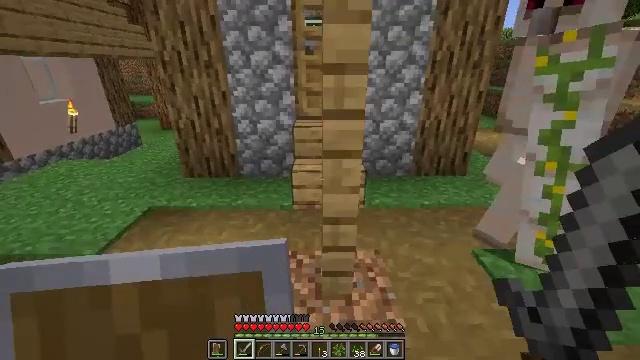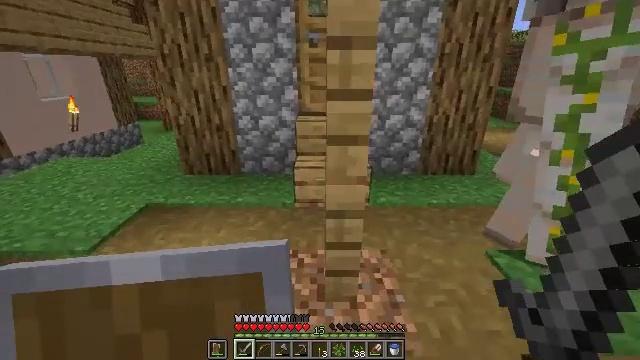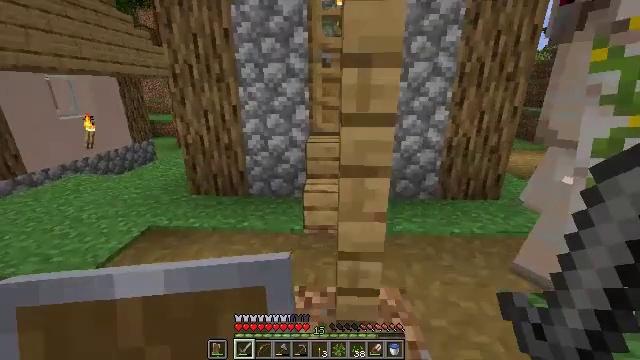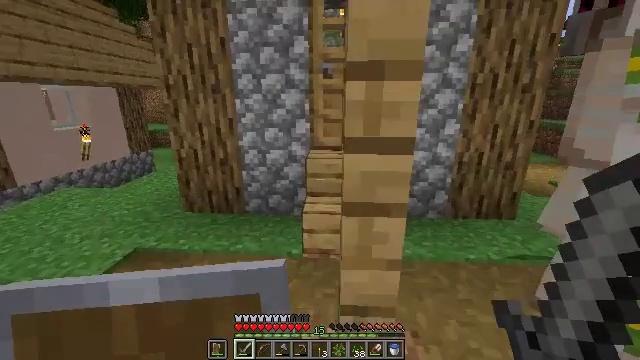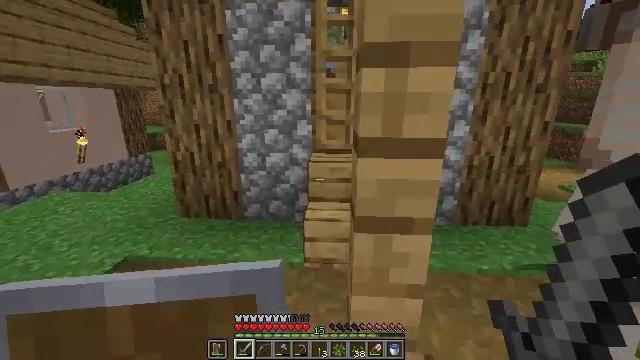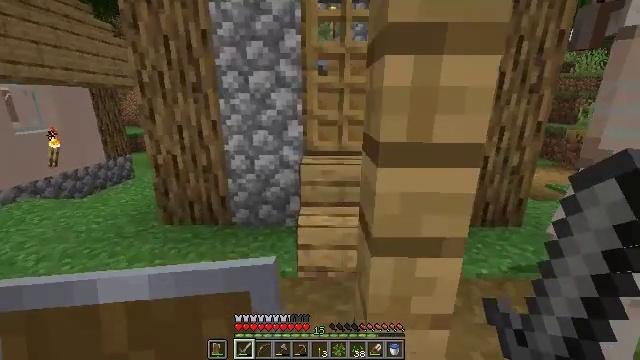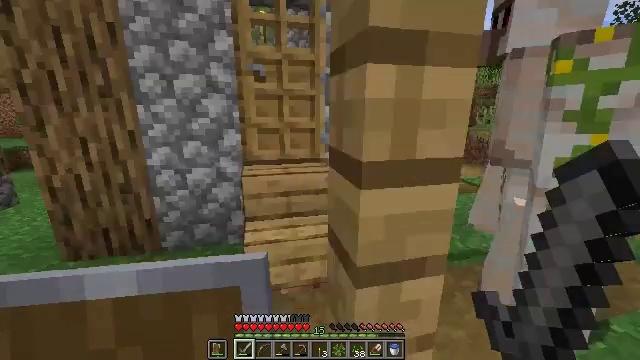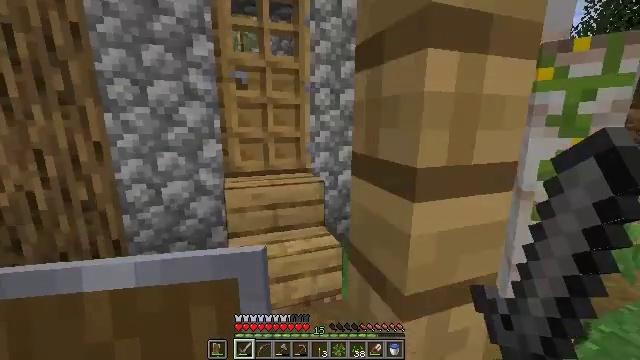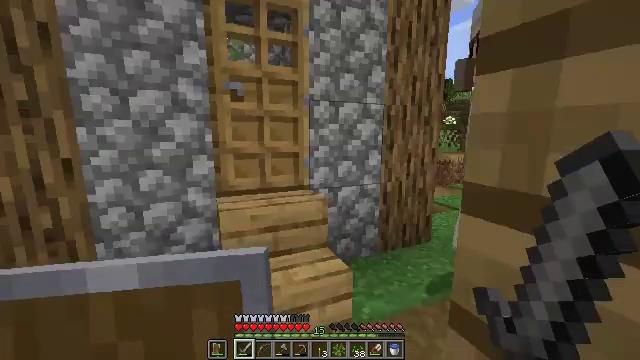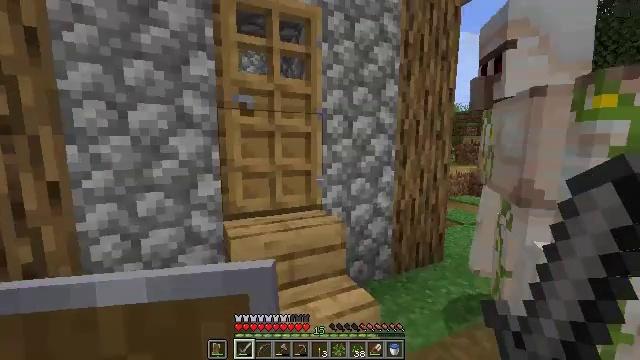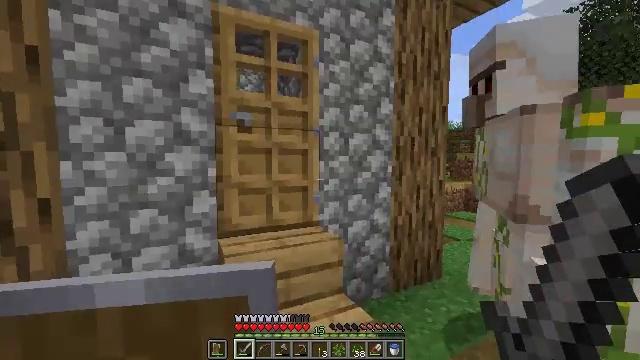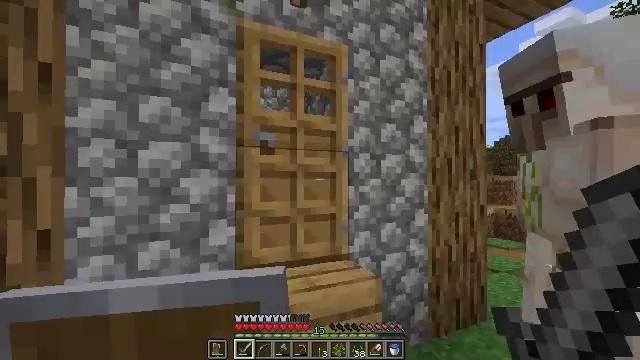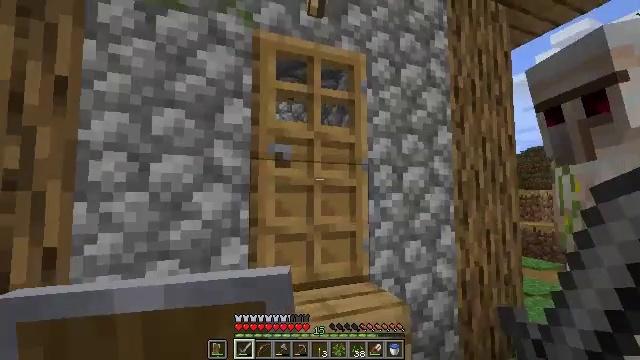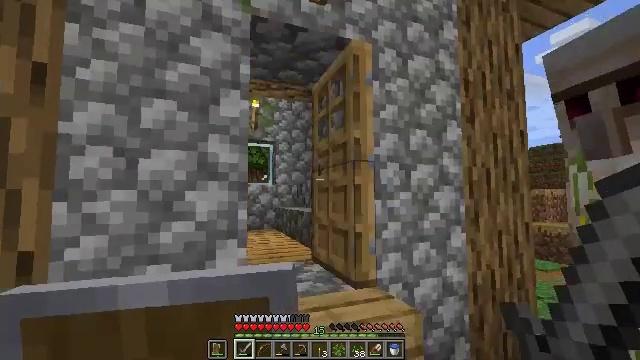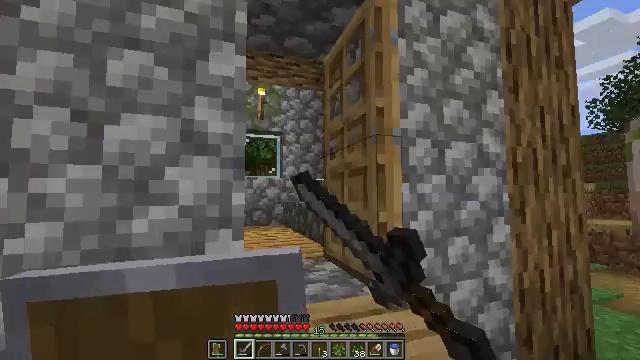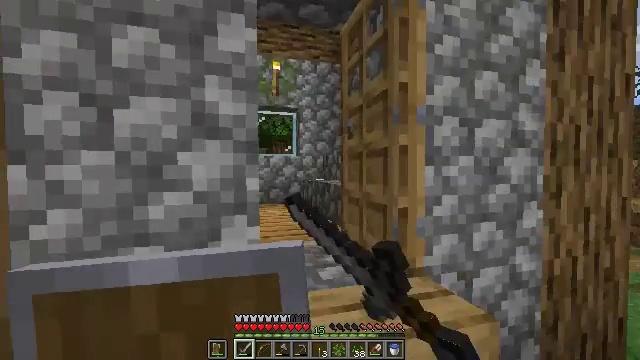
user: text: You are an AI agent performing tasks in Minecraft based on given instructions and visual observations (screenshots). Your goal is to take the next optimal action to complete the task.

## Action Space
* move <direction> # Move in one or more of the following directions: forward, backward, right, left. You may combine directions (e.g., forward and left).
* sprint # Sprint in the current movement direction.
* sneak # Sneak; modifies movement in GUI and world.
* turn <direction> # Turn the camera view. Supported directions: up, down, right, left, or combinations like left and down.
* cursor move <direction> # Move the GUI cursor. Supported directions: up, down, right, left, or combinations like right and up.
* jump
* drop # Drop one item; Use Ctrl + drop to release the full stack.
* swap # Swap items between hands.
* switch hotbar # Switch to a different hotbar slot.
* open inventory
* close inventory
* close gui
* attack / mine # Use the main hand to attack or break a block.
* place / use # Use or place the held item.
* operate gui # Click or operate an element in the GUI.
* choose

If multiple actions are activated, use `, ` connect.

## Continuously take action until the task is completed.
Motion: motion action
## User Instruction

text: Open the furnace to smelt a brick.
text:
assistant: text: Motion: move forward
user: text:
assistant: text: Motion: move forward, turn left and up
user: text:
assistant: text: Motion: move forward, turn up
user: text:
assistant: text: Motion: move forward and move left
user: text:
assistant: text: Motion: move forward and move left, turn right
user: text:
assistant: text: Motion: move forward and move left, turn right and up
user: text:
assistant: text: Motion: move forward and move left, turn right and up
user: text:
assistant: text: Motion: move forward and move left, turn right and up
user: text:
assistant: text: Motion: move forward and move left, turn right and up
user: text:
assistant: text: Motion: move forward, turn up
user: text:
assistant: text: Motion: move forward, turn left and up
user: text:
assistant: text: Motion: move forward, turn left and up
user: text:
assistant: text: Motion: move forward, use / place
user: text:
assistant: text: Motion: move forward, turn left, use / place
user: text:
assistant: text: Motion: move forward, turn left and down
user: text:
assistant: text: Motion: move forward, turn down
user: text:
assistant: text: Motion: move forward and move right, turn left and down
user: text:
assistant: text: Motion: move forward and move right, turn left and down
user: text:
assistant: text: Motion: move forward and move right, turn left and down
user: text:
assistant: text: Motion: move forward, turn left and down
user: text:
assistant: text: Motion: move forward, turn left
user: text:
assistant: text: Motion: move forward, turn left
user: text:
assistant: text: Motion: move forward
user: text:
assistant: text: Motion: no_op
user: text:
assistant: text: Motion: turn right and down
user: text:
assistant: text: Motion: move back, turn right
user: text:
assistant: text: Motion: move back, turn right and up
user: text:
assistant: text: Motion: move back, turn right and up
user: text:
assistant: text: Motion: move back, use / place
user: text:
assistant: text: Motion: move back and move left, turn left and up, use / place